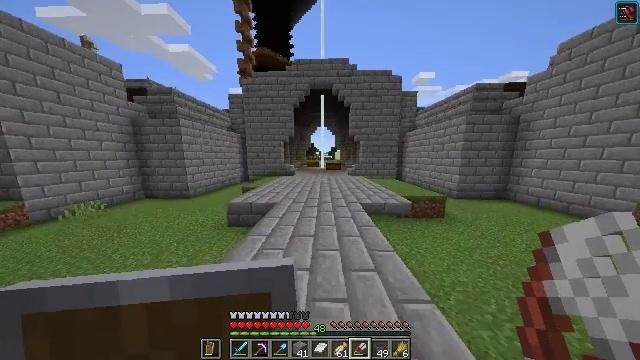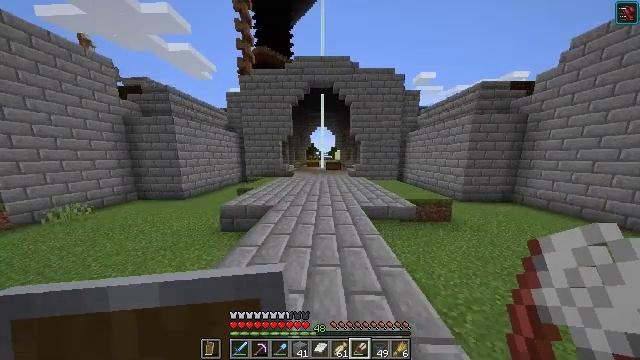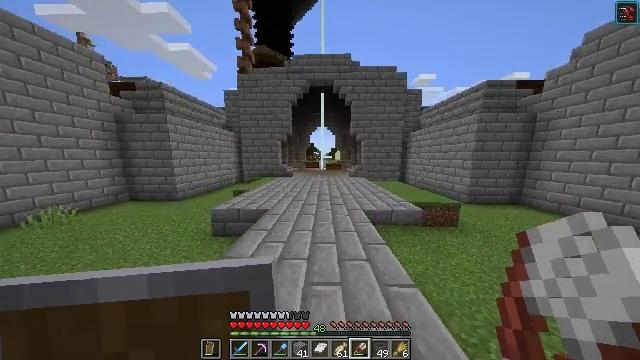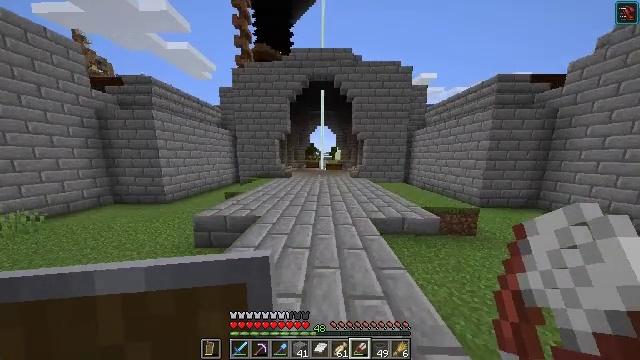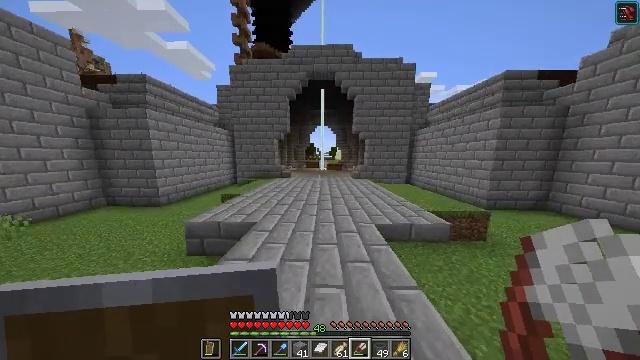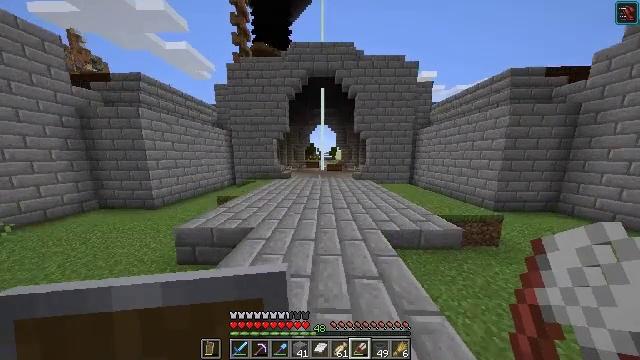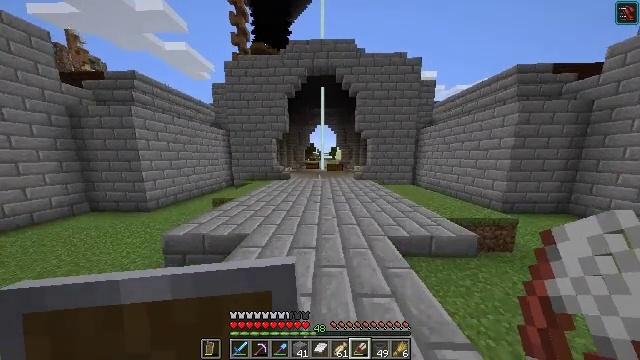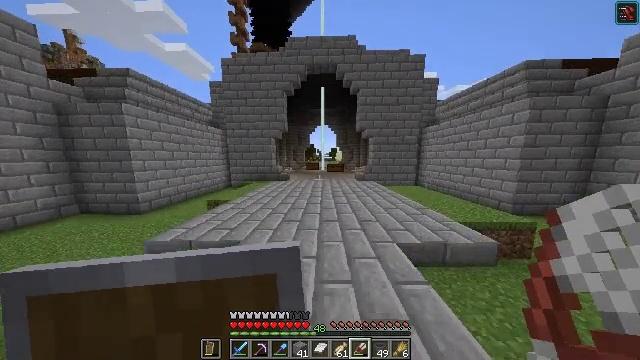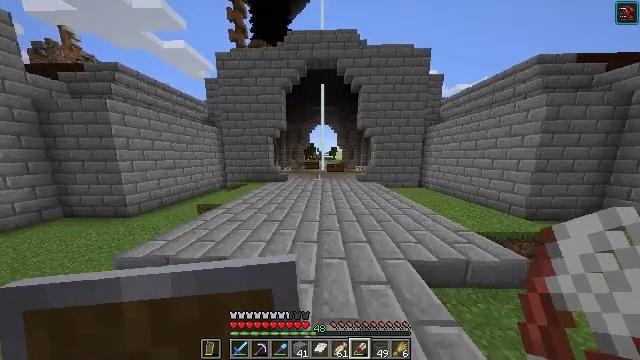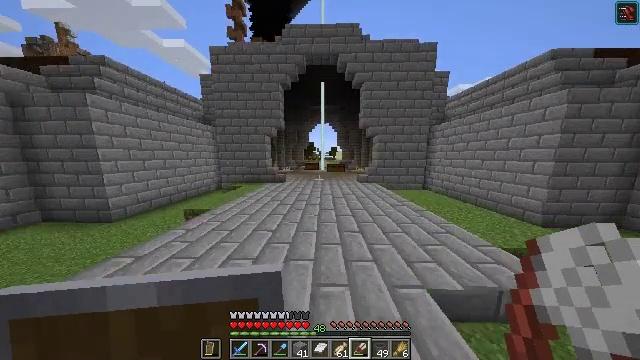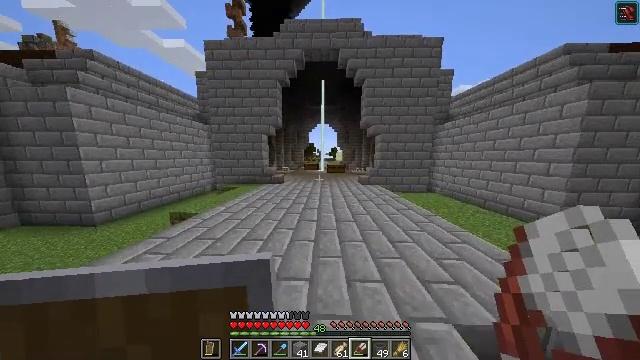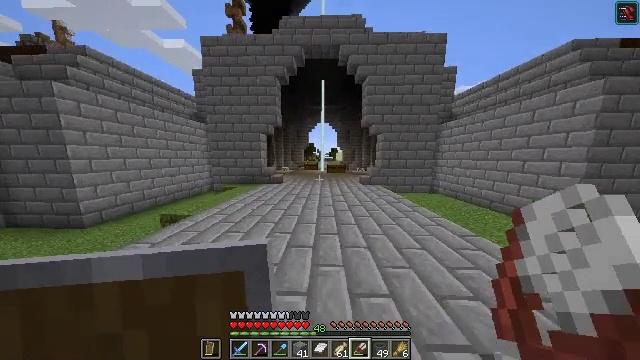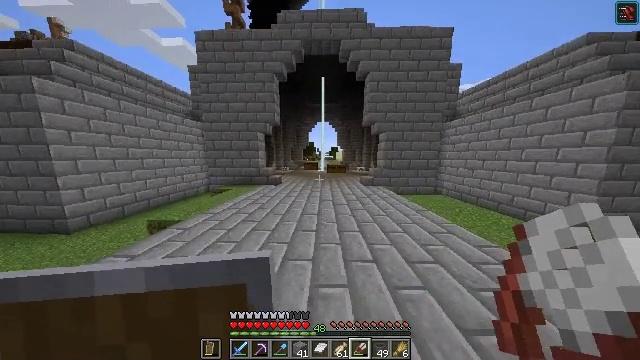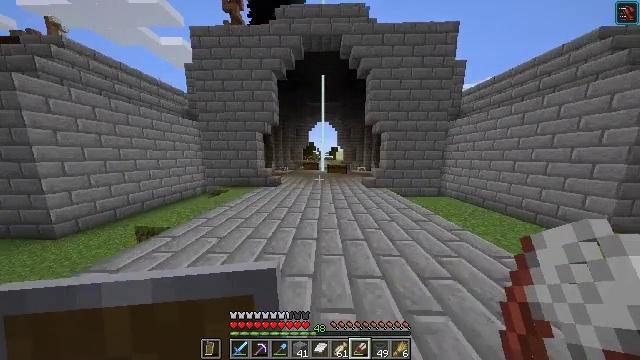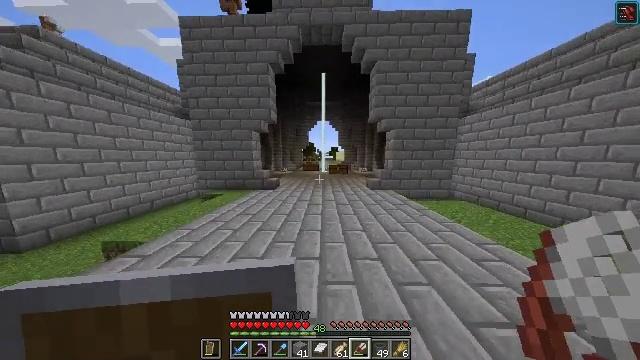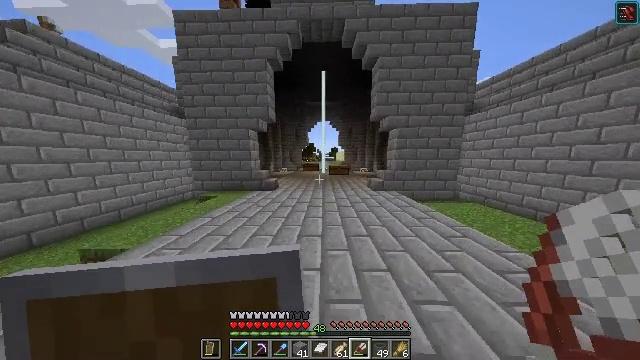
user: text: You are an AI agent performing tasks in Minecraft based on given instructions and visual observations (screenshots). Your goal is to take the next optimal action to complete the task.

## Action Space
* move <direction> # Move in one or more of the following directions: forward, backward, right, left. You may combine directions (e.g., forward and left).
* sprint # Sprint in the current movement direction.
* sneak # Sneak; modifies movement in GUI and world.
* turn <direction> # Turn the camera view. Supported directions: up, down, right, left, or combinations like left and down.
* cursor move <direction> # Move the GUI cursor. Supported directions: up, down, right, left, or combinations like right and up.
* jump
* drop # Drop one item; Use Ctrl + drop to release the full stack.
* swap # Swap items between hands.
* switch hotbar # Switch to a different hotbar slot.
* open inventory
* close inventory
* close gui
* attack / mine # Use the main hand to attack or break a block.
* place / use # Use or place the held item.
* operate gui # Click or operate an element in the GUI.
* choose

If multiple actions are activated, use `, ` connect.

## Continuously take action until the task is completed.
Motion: motion action
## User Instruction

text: Make packed ice by combining ice blocks in the grid.
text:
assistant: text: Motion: move forward
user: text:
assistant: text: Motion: move forward
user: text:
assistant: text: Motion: move forward
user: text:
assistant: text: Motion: move forward
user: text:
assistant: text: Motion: move forward
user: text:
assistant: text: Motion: move forward
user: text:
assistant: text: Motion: move forward
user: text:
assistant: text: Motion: move forward
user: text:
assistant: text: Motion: move forward
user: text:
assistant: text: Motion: move forward
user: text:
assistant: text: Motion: move forward
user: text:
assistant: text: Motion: move forward
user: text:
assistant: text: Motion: move forward
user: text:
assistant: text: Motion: move forward
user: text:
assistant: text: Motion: move forward
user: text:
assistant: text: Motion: move forward
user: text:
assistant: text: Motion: move forward
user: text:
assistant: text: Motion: move forward
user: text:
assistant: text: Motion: move forward
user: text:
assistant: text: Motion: move forward
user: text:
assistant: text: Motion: move forward
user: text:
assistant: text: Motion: move forward
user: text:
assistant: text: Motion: move forward
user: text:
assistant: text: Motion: move forward
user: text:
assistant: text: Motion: move forward
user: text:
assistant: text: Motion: move forward
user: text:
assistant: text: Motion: move forward
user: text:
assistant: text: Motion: move forward
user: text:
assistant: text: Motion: move forward
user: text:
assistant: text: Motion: move forward